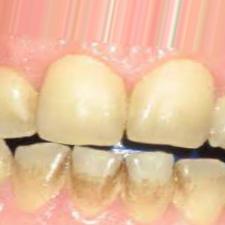
Condition: Tooth Discoloration